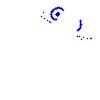
Particle: proton